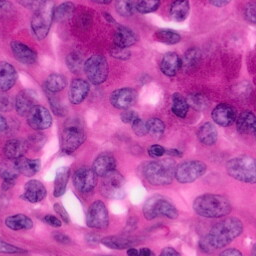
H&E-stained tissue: Pancreatic